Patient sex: M
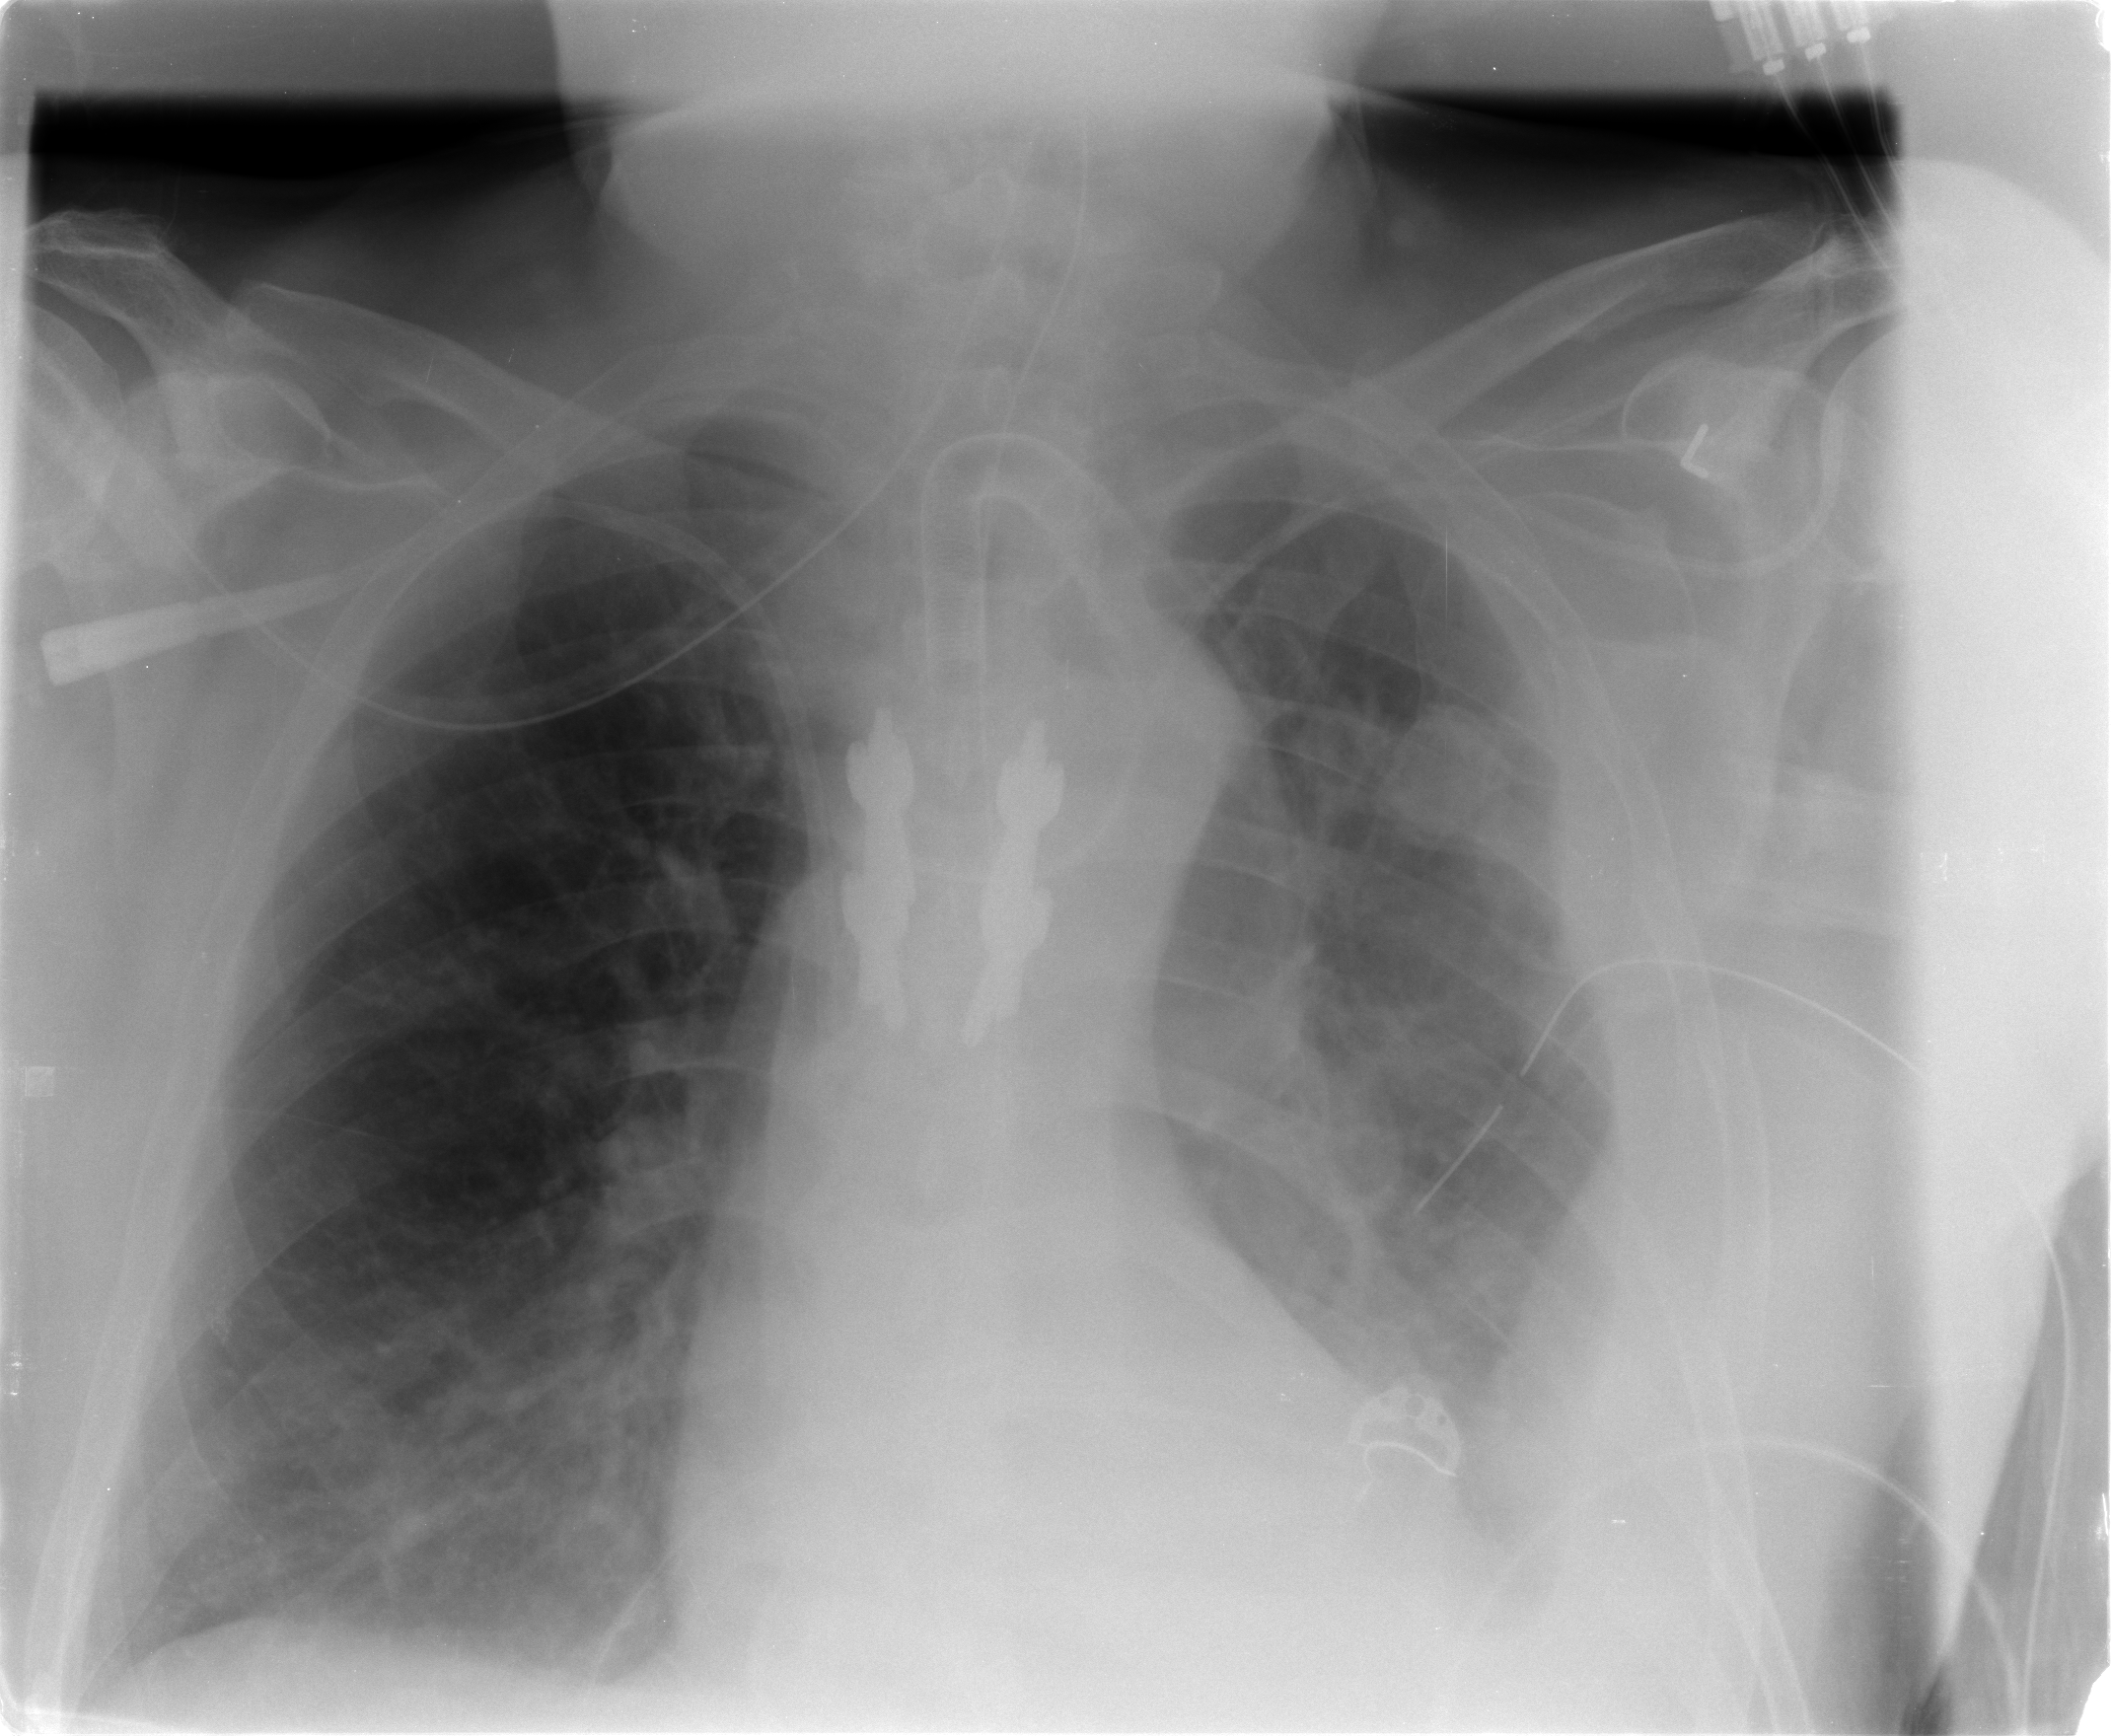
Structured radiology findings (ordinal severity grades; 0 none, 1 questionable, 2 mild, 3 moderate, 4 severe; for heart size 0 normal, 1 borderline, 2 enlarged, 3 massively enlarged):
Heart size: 0
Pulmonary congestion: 2
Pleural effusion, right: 2
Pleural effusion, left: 3
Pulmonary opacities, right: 1
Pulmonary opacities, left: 1
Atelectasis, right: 2
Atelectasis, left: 2